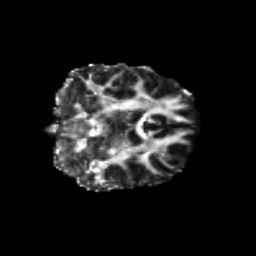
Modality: FA
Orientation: coronal
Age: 25
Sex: female
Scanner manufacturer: siemens
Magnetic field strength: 3 T
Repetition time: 3.5 s
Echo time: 0.104 s